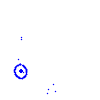
Particle: proton